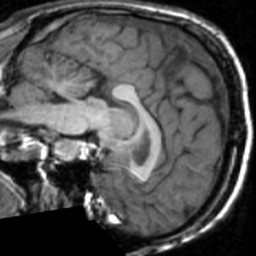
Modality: T1w
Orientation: sagittal
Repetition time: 0.008948 s
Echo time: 0.001784 s